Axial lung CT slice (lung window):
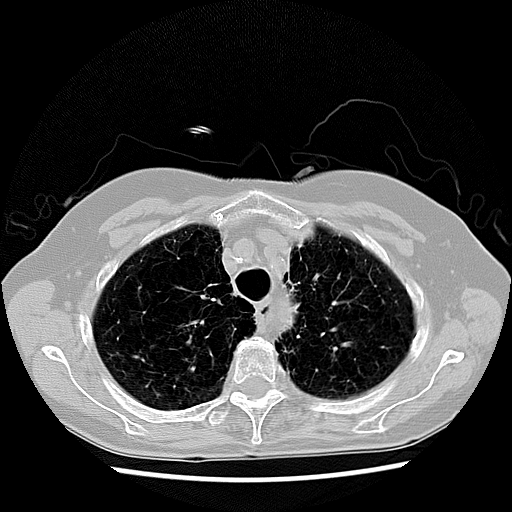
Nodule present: no